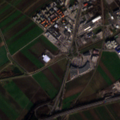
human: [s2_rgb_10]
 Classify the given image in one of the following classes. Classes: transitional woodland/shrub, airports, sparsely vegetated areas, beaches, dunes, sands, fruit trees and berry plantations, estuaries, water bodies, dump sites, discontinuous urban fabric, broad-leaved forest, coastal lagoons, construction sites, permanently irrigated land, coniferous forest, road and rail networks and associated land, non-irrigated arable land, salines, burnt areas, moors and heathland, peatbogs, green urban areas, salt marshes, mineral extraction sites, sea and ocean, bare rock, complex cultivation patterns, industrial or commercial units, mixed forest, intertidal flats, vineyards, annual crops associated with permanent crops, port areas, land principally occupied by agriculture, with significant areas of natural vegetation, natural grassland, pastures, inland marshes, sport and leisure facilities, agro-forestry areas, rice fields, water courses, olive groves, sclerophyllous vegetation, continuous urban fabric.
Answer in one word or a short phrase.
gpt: industrial or commercial units, non-irrigated arable land, vineyards